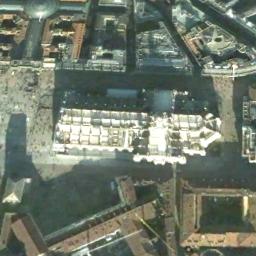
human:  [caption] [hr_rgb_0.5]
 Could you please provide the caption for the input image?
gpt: A cathedral with a white roof, Surrounded by buildings and roads with many cars .

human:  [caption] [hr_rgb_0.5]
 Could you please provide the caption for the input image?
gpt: The church is surrounded by some buildings .

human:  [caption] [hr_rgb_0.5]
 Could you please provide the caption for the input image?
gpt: The church with a tower and the rest of the church has a cross-shaped roof .

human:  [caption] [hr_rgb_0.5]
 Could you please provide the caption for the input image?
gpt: This is a church  It is a rectangular building .

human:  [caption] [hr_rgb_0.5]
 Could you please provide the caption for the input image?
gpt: There are many buildings near the church .